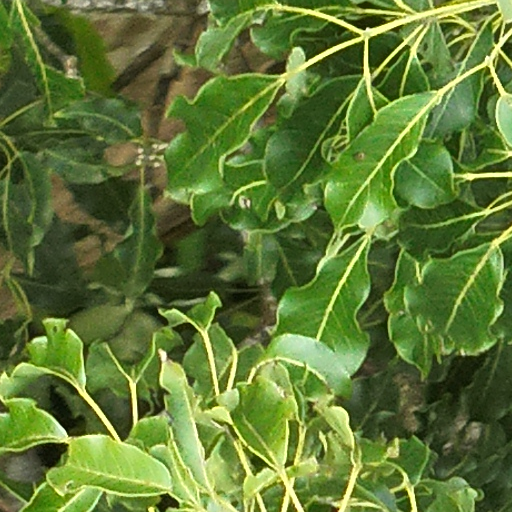
Species: Handroanthus guayacan
GBIF accepted scientific name: Handroanthus guayacan
Crown area (m\u00b2): 221.518